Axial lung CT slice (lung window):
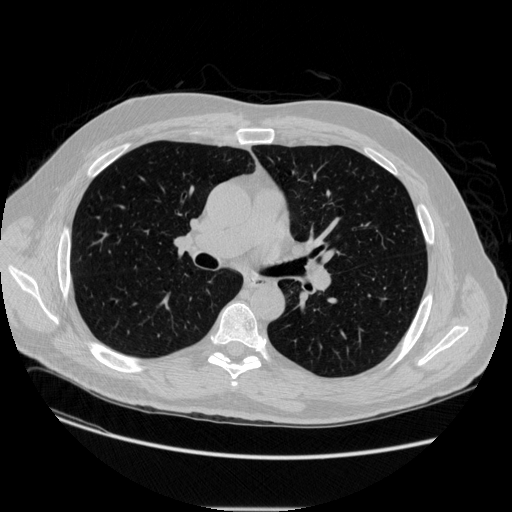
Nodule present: no